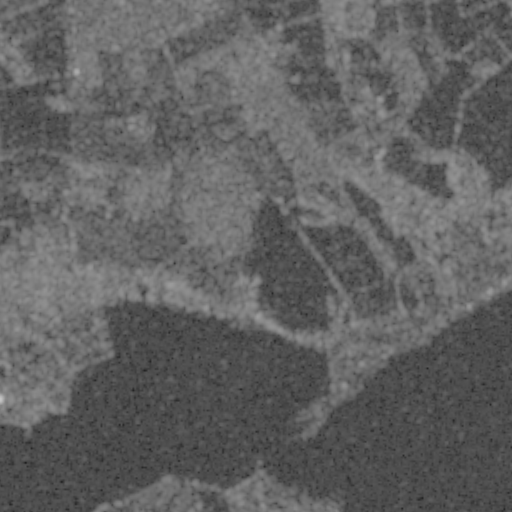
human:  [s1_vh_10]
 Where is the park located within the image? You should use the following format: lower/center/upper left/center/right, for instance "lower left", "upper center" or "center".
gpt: The park is located in the lower left of the image.
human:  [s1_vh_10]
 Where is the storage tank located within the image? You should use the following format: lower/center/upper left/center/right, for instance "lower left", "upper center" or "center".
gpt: The storage tank is located in the lower left of the image.
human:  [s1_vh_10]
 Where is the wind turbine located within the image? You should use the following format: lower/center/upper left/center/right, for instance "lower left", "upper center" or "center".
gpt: The wind turbine is located in the center left of the image.
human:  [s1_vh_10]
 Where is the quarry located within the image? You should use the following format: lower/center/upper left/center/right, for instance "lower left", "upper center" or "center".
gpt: There is no quarry in the image.

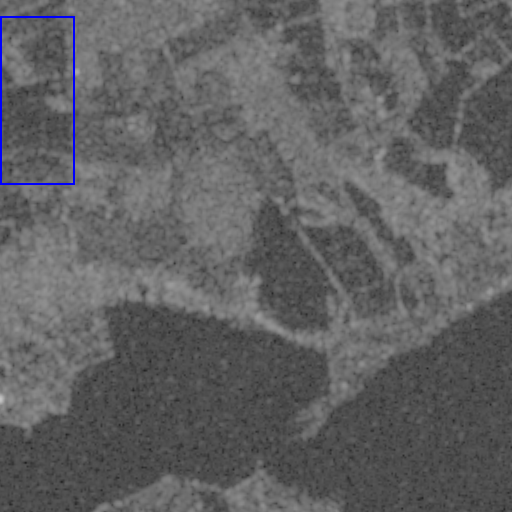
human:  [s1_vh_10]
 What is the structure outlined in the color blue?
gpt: The structure outlined in blue is a crop field.
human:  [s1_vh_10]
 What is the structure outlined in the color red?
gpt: There is no red outline.